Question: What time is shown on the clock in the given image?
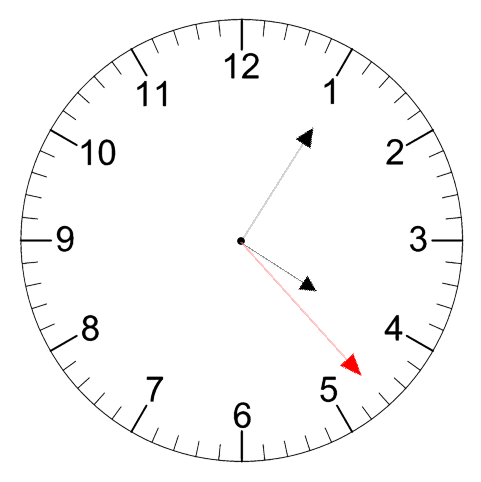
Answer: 04:05:23